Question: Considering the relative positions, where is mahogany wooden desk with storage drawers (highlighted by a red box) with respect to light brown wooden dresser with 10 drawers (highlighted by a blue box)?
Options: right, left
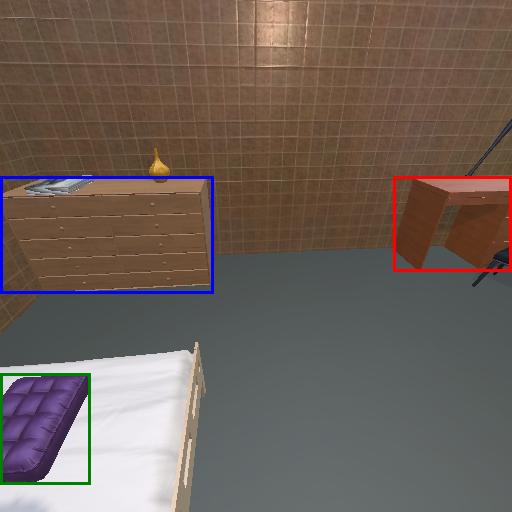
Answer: right